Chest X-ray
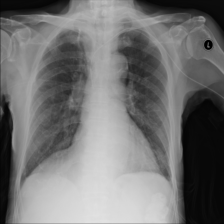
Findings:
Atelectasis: negative
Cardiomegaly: negative
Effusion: negative
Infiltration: negative
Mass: negative
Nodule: negative
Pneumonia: negative
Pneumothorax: negative
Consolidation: negative
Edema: negative
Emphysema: negative
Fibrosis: negative
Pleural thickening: negative
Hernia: negative